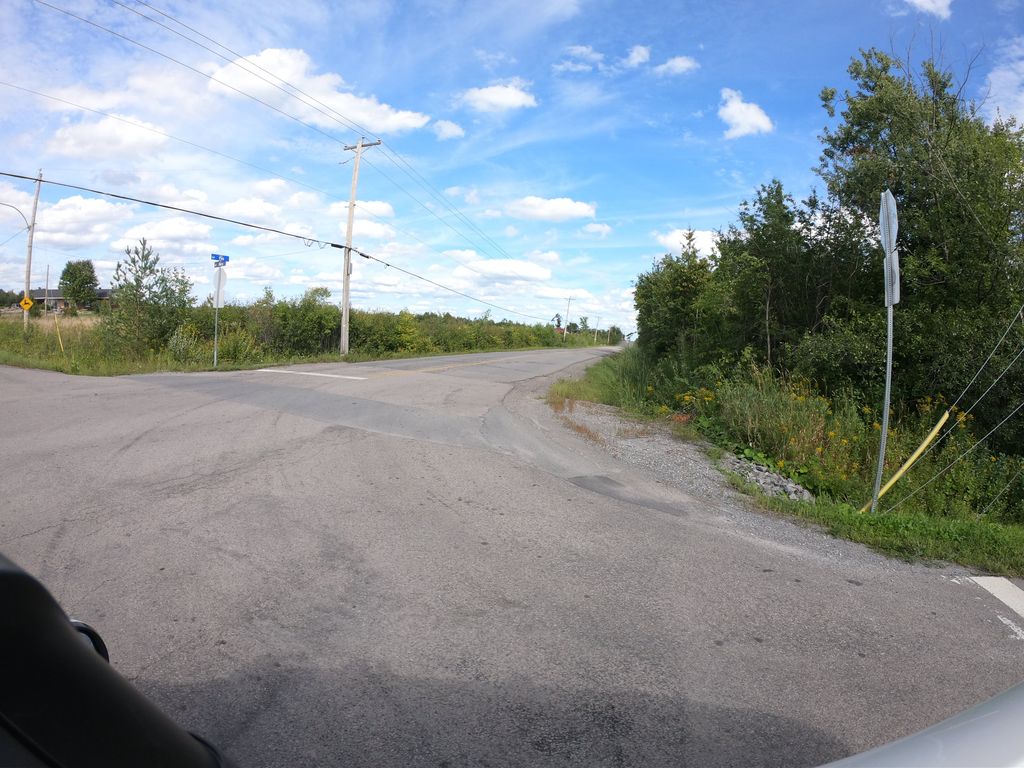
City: ottawa-gatineau